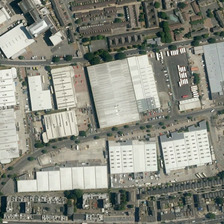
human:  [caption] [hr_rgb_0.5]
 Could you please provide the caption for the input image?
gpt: many buildings and some green trees are in a industrial area .

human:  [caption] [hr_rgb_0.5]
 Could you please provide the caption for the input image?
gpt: many buildings and some green trees are in a industrial area .

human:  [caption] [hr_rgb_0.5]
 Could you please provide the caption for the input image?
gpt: many buildings and some green trees are in a industrial area .

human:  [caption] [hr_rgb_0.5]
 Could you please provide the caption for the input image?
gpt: many buildings and some green trees are in a industrial area .

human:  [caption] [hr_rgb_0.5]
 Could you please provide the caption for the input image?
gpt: many buildings and some green trees are in a industrial area .